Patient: sex M, age 57
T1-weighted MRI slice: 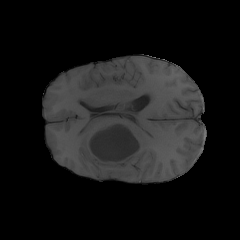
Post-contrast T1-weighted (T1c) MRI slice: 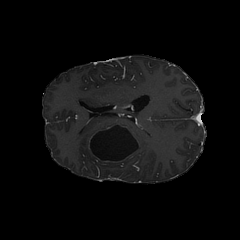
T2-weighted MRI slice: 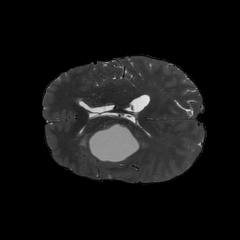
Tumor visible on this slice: yes
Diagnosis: Glioblastoma, IDH-wildtype
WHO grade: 4